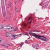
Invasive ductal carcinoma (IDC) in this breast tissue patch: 0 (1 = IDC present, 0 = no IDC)